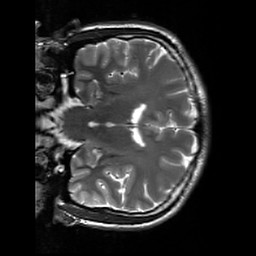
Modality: T2w
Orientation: coronal
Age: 21
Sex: male
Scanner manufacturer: siemens
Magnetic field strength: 3 T
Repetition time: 7 s
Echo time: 0.09 s